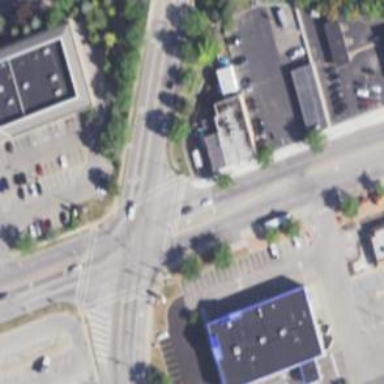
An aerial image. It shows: Marked crossing on the road.